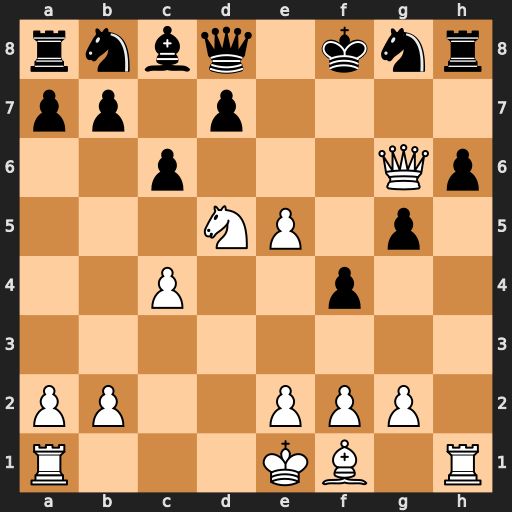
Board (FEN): rnbq1knr/pp1p4/2p3Qp/3NP1p1/2P2p2/8/PP2PPP1/R3KB1R
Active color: w
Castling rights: KQ
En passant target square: -
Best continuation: Qd6+ Kg7 Nc7